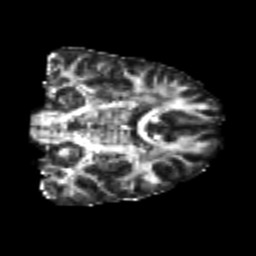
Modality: FA
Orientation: coronal
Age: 20
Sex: male
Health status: healthy
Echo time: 0.074 s